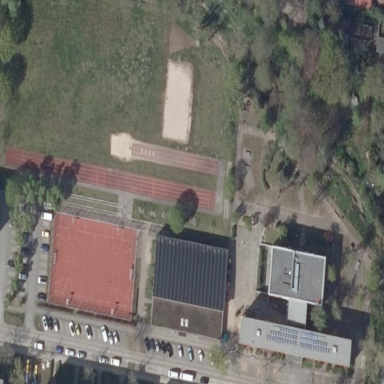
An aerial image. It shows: School.